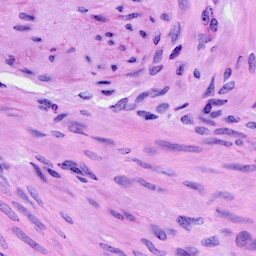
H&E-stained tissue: Cervix